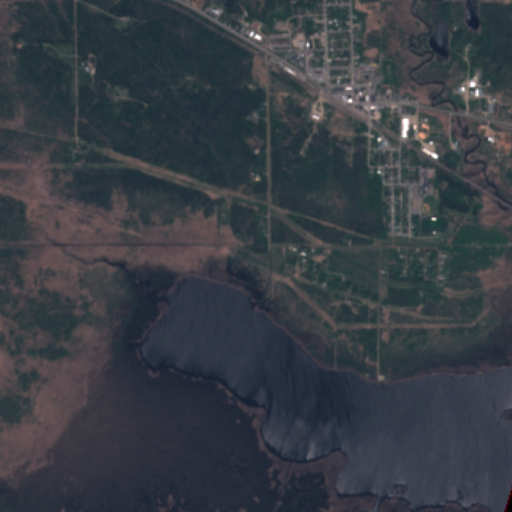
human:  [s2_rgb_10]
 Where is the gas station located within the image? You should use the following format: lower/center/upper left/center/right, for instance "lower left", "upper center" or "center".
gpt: The gas station is located in the upper right of the image.
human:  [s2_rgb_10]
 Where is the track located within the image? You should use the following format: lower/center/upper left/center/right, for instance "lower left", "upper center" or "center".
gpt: The track is located in the center right of the image.
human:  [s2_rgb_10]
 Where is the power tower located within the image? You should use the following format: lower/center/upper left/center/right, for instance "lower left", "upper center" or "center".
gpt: There is no power tower in the image.